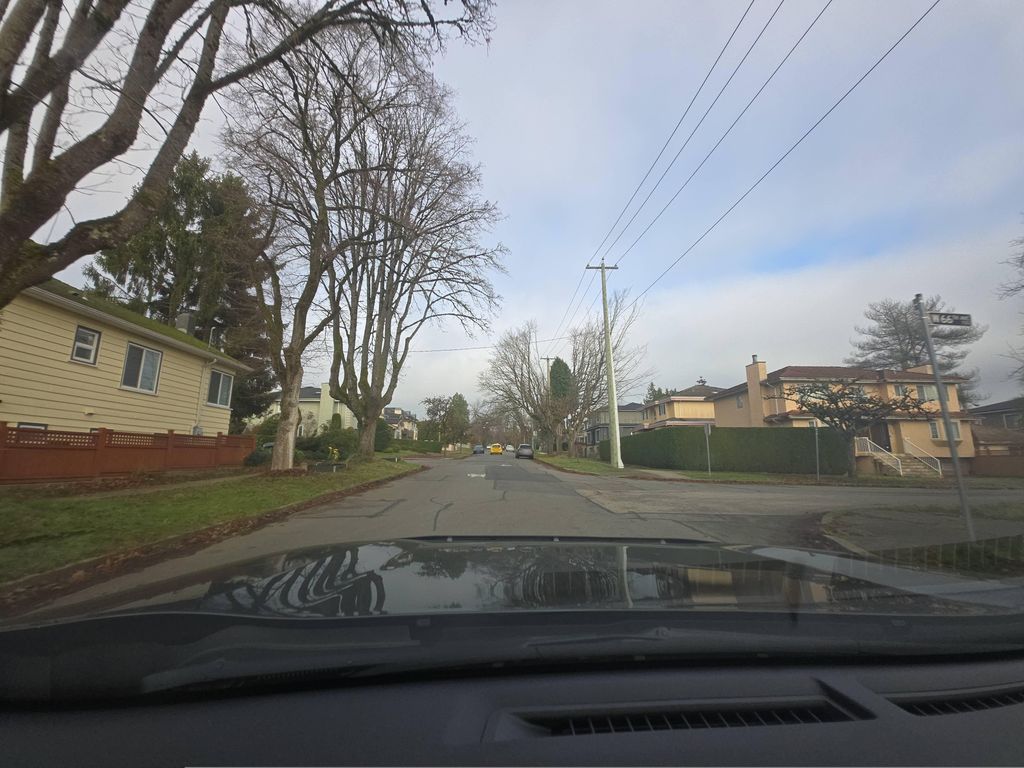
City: vancouver